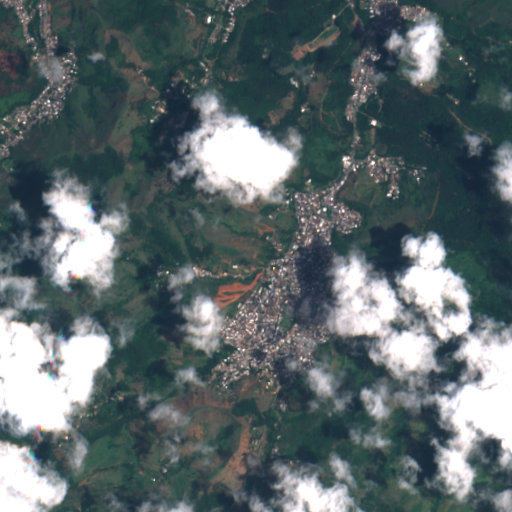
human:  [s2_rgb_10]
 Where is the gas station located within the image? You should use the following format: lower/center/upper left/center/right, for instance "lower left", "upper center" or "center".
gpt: The gas station is located in the center of the image.
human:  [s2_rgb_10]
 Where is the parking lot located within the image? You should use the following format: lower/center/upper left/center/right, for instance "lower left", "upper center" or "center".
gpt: The parking lot is located in the center of the image.
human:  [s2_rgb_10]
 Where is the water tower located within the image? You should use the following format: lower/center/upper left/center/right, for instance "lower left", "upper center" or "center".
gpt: The water tower is located in the center right of the image.
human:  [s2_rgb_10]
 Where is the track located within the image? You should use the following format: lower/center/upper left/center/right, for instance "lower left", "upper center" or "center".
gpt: There is no track in the image.